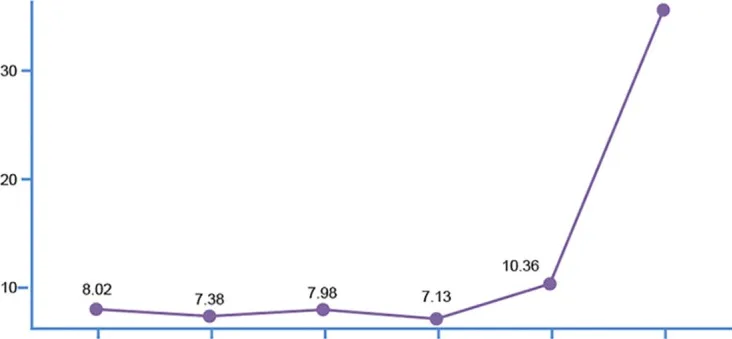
Trends in patient PSA and NSE. NSE.
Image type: chart (chart)